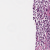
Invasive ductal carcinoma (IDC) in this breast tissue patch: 1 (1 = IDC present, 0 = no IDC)